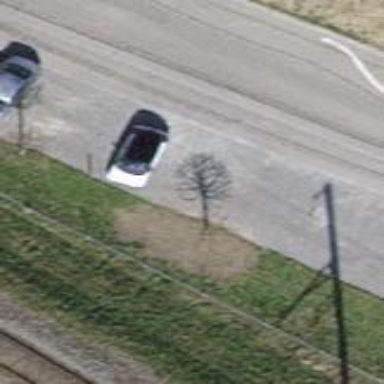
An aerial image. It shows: Parking area.